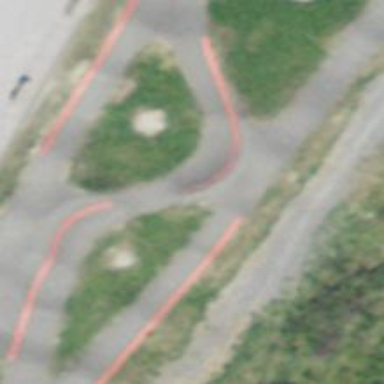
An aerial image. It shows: Asphalt BMX track in leisure land area.